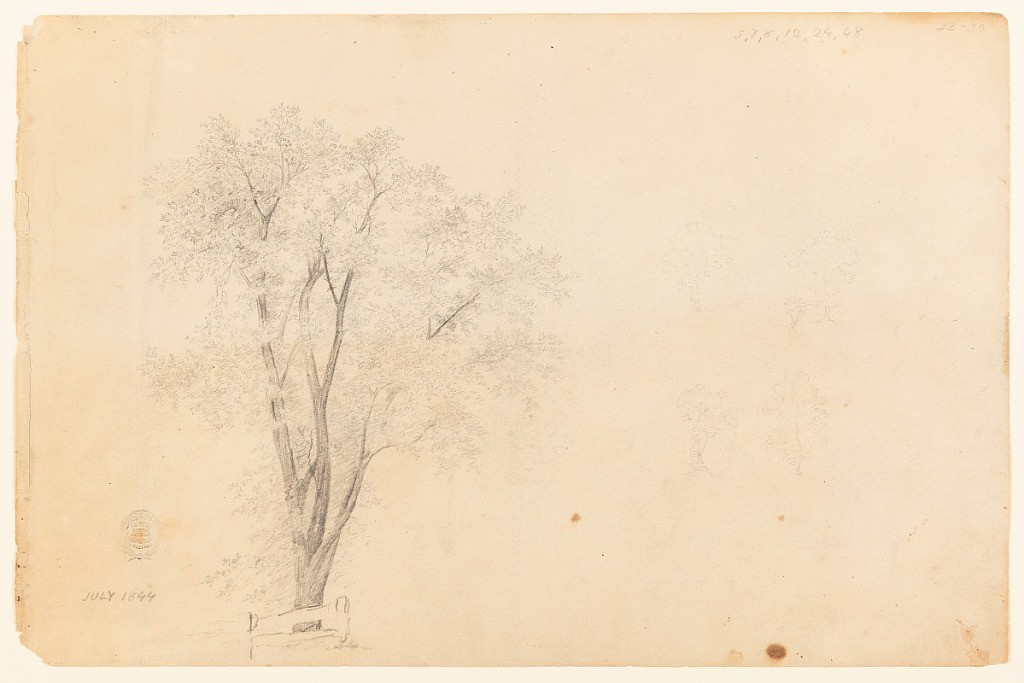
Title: Tree Sketches, Catskill, New York
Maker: Frederic Edwin Church, American, 1826–1900
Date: July 1844
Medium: Graphite on tan laid paper
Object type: Drawing
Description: Botanical sketch showing, at left, a view of a tall, lush deciduous tree with a dark trunk that stands just behind a board fence, while, at right, four faint sketches of deciduous trees with full canopies are inclulded.